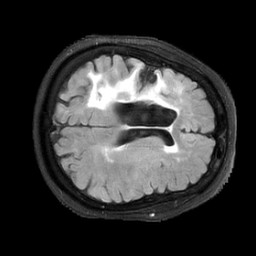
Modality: FLAIR
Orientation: axial
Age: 55
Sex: female
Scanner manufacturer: siemens
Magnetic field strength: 3 T
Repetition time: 9 s
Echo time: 0.099 s